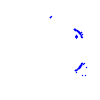
Particle: kaon